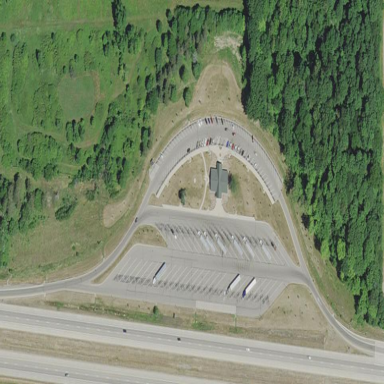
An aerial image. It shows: Rest area along the road.